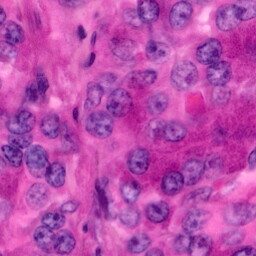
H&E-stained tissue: Pancreatic